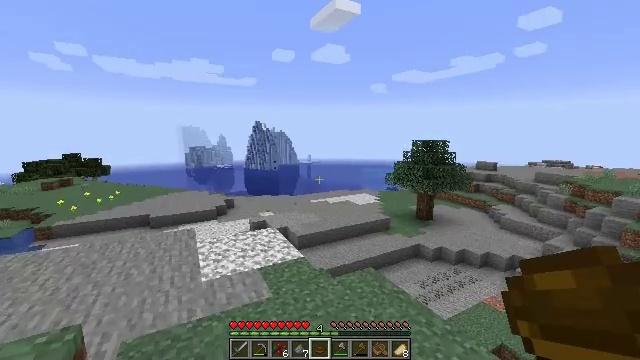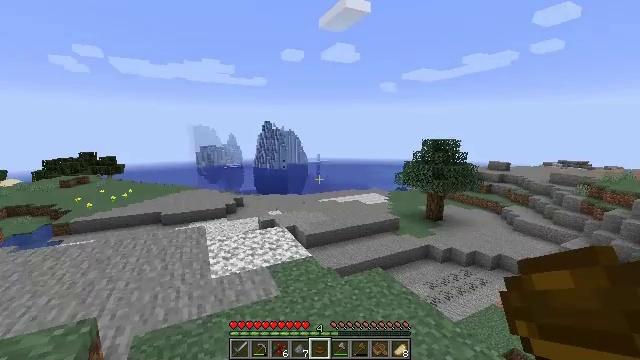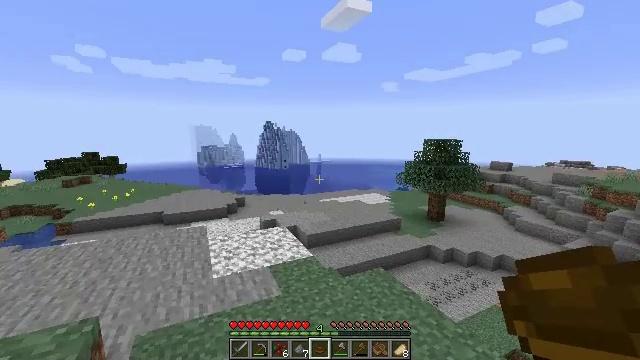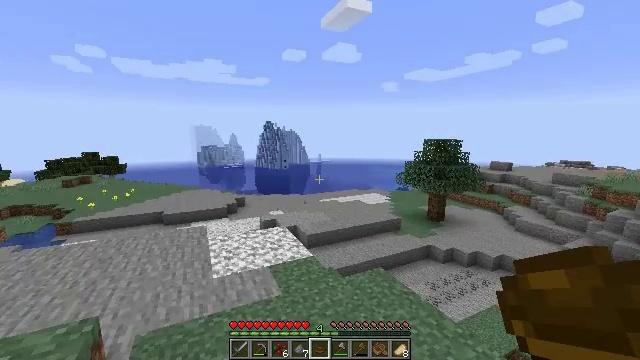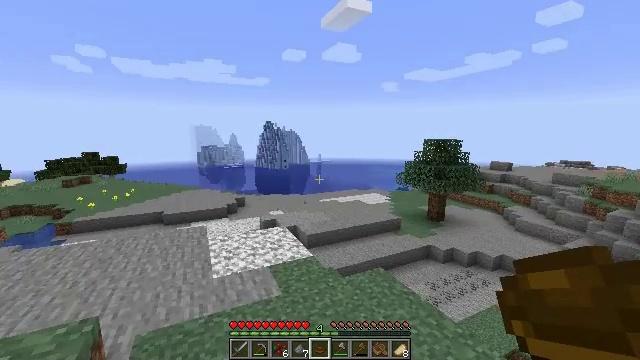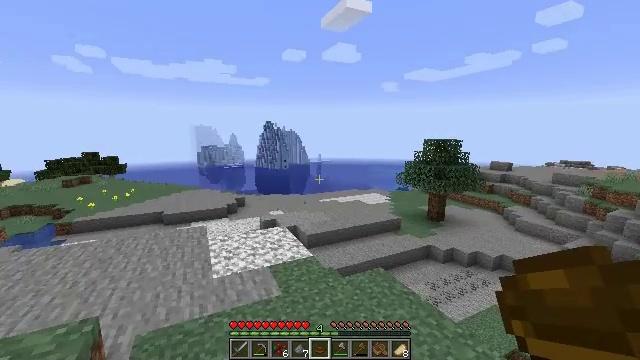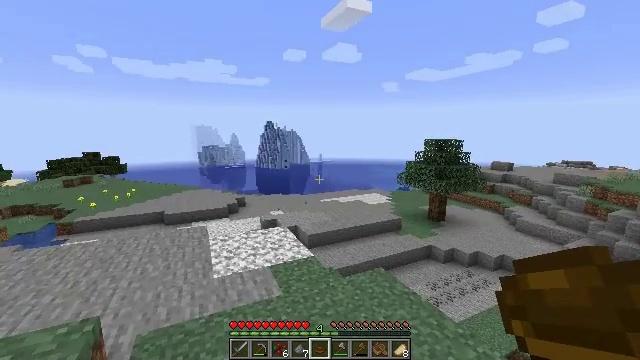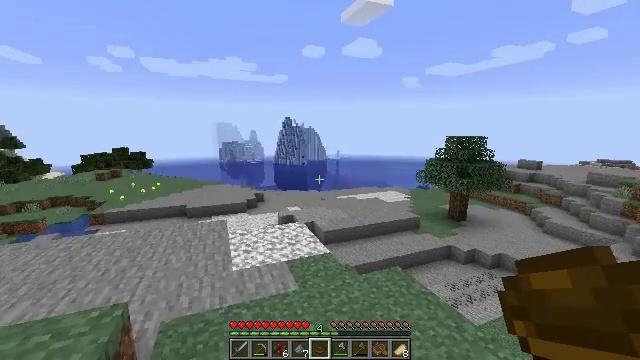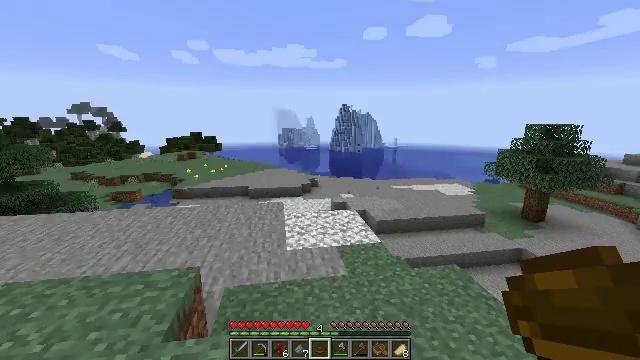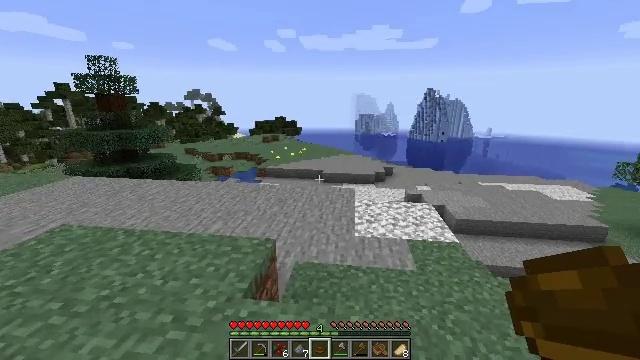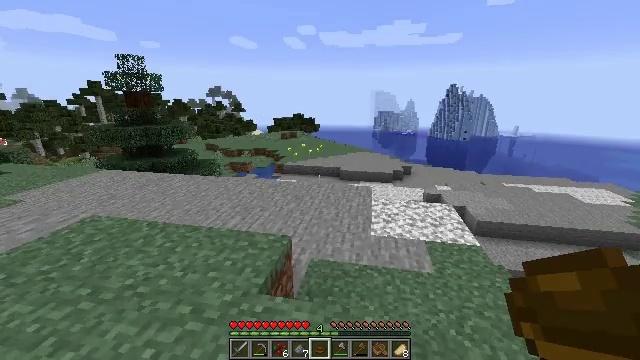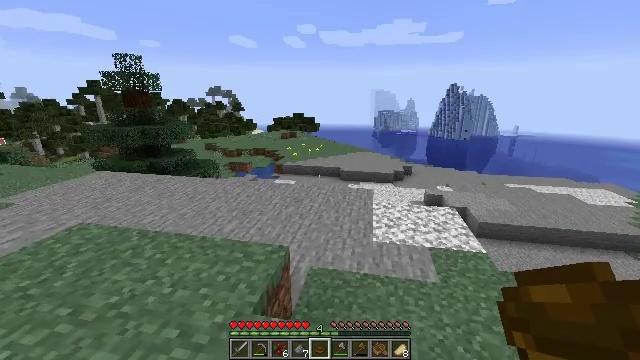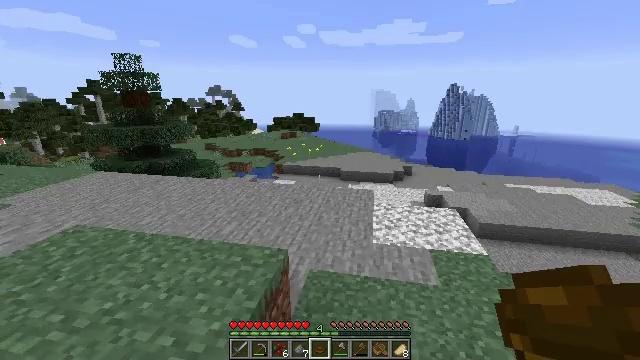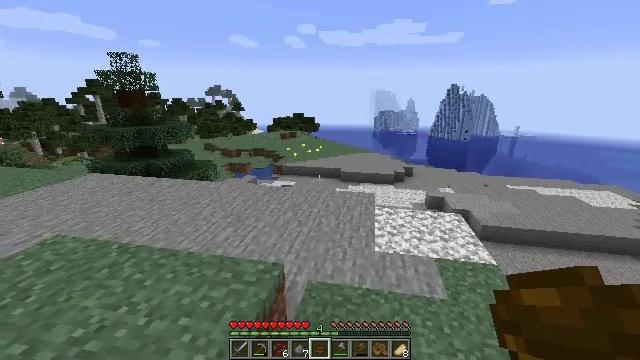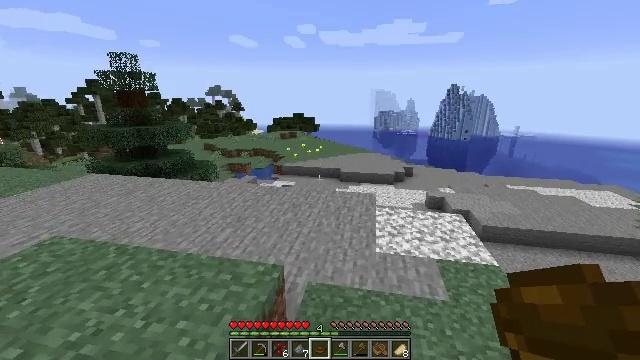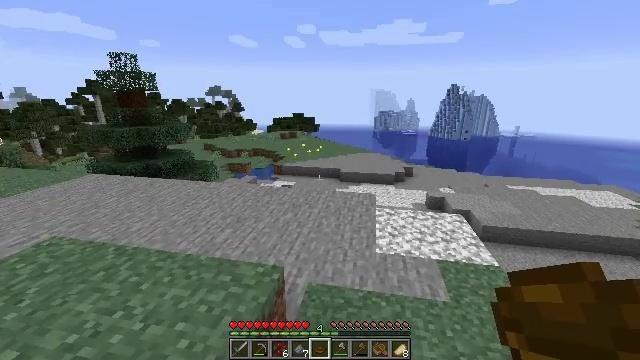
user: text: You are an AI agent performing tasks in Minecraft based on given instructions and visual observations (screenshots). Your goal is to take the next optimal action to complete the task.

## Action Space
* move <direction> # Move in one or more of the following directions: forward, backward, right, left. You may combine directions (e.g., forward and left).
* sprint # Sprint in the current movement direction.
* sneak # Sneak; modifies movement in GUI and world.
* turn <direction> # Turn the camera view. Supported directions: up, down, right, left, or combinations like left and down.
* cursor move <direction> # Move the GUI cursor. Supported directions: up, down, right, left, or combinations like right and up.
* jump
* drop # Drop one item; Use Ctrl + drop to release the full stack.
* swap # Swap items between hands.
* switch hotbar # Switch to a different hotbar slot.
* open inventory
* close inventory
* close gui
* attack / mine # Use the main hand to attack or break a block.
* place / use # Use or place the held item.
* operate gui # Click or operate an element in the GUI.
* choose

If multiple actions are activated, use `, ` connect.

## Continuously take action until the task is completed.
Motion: motion action
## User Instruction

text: Drop a bowl.
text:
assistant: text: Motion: turn left
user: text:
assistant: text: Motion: no_op
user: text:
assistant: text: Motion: no_op
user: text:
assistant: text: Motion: no_op
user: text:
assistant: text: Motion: no_op
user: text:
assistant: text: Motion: no_op
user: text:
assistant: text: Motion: turn left
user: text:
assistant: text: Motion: turn left and down
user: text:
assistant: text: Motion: turn left and down
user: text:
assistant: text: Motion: move forward, turn left
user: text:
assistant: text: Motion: move forward
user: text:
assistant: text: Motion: move forward
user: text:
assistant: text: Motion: no_op
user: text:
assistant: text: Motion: no_op
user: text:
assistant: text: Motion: no_op
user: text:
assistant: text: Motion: no_op
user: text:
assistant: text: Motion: no_op
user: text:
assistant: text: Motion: no_op
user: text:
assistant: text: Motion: no_op
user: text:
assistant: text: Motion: no_op
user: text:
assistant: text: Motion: no_op
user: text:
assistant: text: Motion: no_op
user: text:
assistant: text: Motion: no_op
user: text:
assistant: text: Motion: turn right and up
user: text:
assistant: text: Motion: turn right and up
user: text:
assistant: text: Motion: turn right and up
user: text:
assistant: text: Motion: turn right and up
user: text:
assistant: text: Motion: turn right and up
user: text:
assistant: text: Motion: turn right
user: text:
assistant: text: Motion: no_op